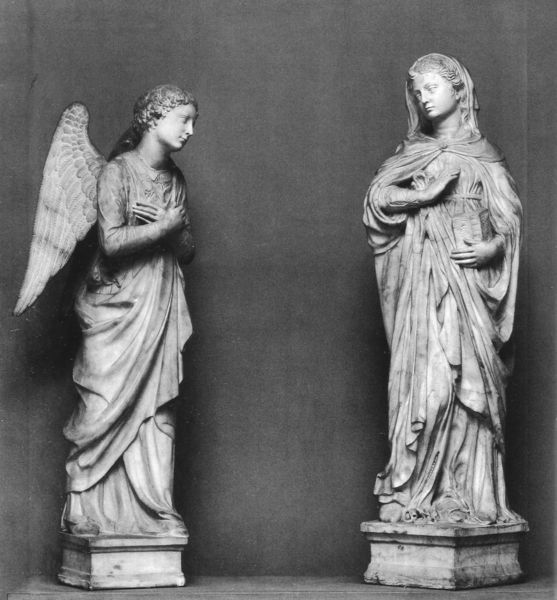
Titel: Verkündigungsgruppe
Künstler: Bernardo Rosselino
Institution: Empoli, Museo della Collegiata
Schlagwörter: flügel, gruppe, hand, umhang, weiß, frauen, brust, frau, grau, haar, marmor, schwarz, säule, blick, tuch, haube, arme, falten, gesicht, sockel, stehen, stein, hände, kirche, schlank, figur, gewand, haare, mantel, tücher, locken, schön, engel, skulptur, statue, zwei, figuren, plastik, podest, foto, fotografie, buch, religion, schwarz weiß, beten, portal, skulpturen, statuen, sandstein, mittelalter, zugewandt, heilige, harfe, heilig, maria, madonna, anbetung, erzengel, verkündigung, standbild, bildhauer, gabriel, internationaler stil, schöne madonna, gekreuzte hände, zugewnadt, verkündigungsgruppe, eclesia, verknüdigung, stauengruppe, portafiguren